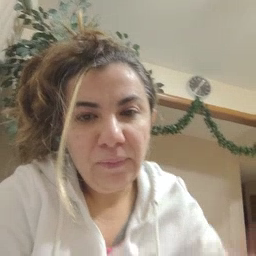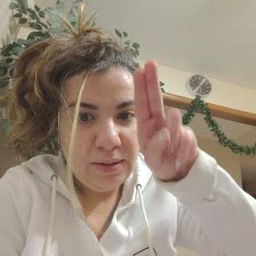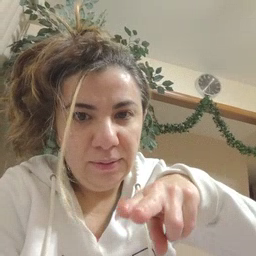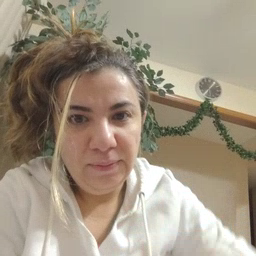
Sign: chair